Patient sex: F
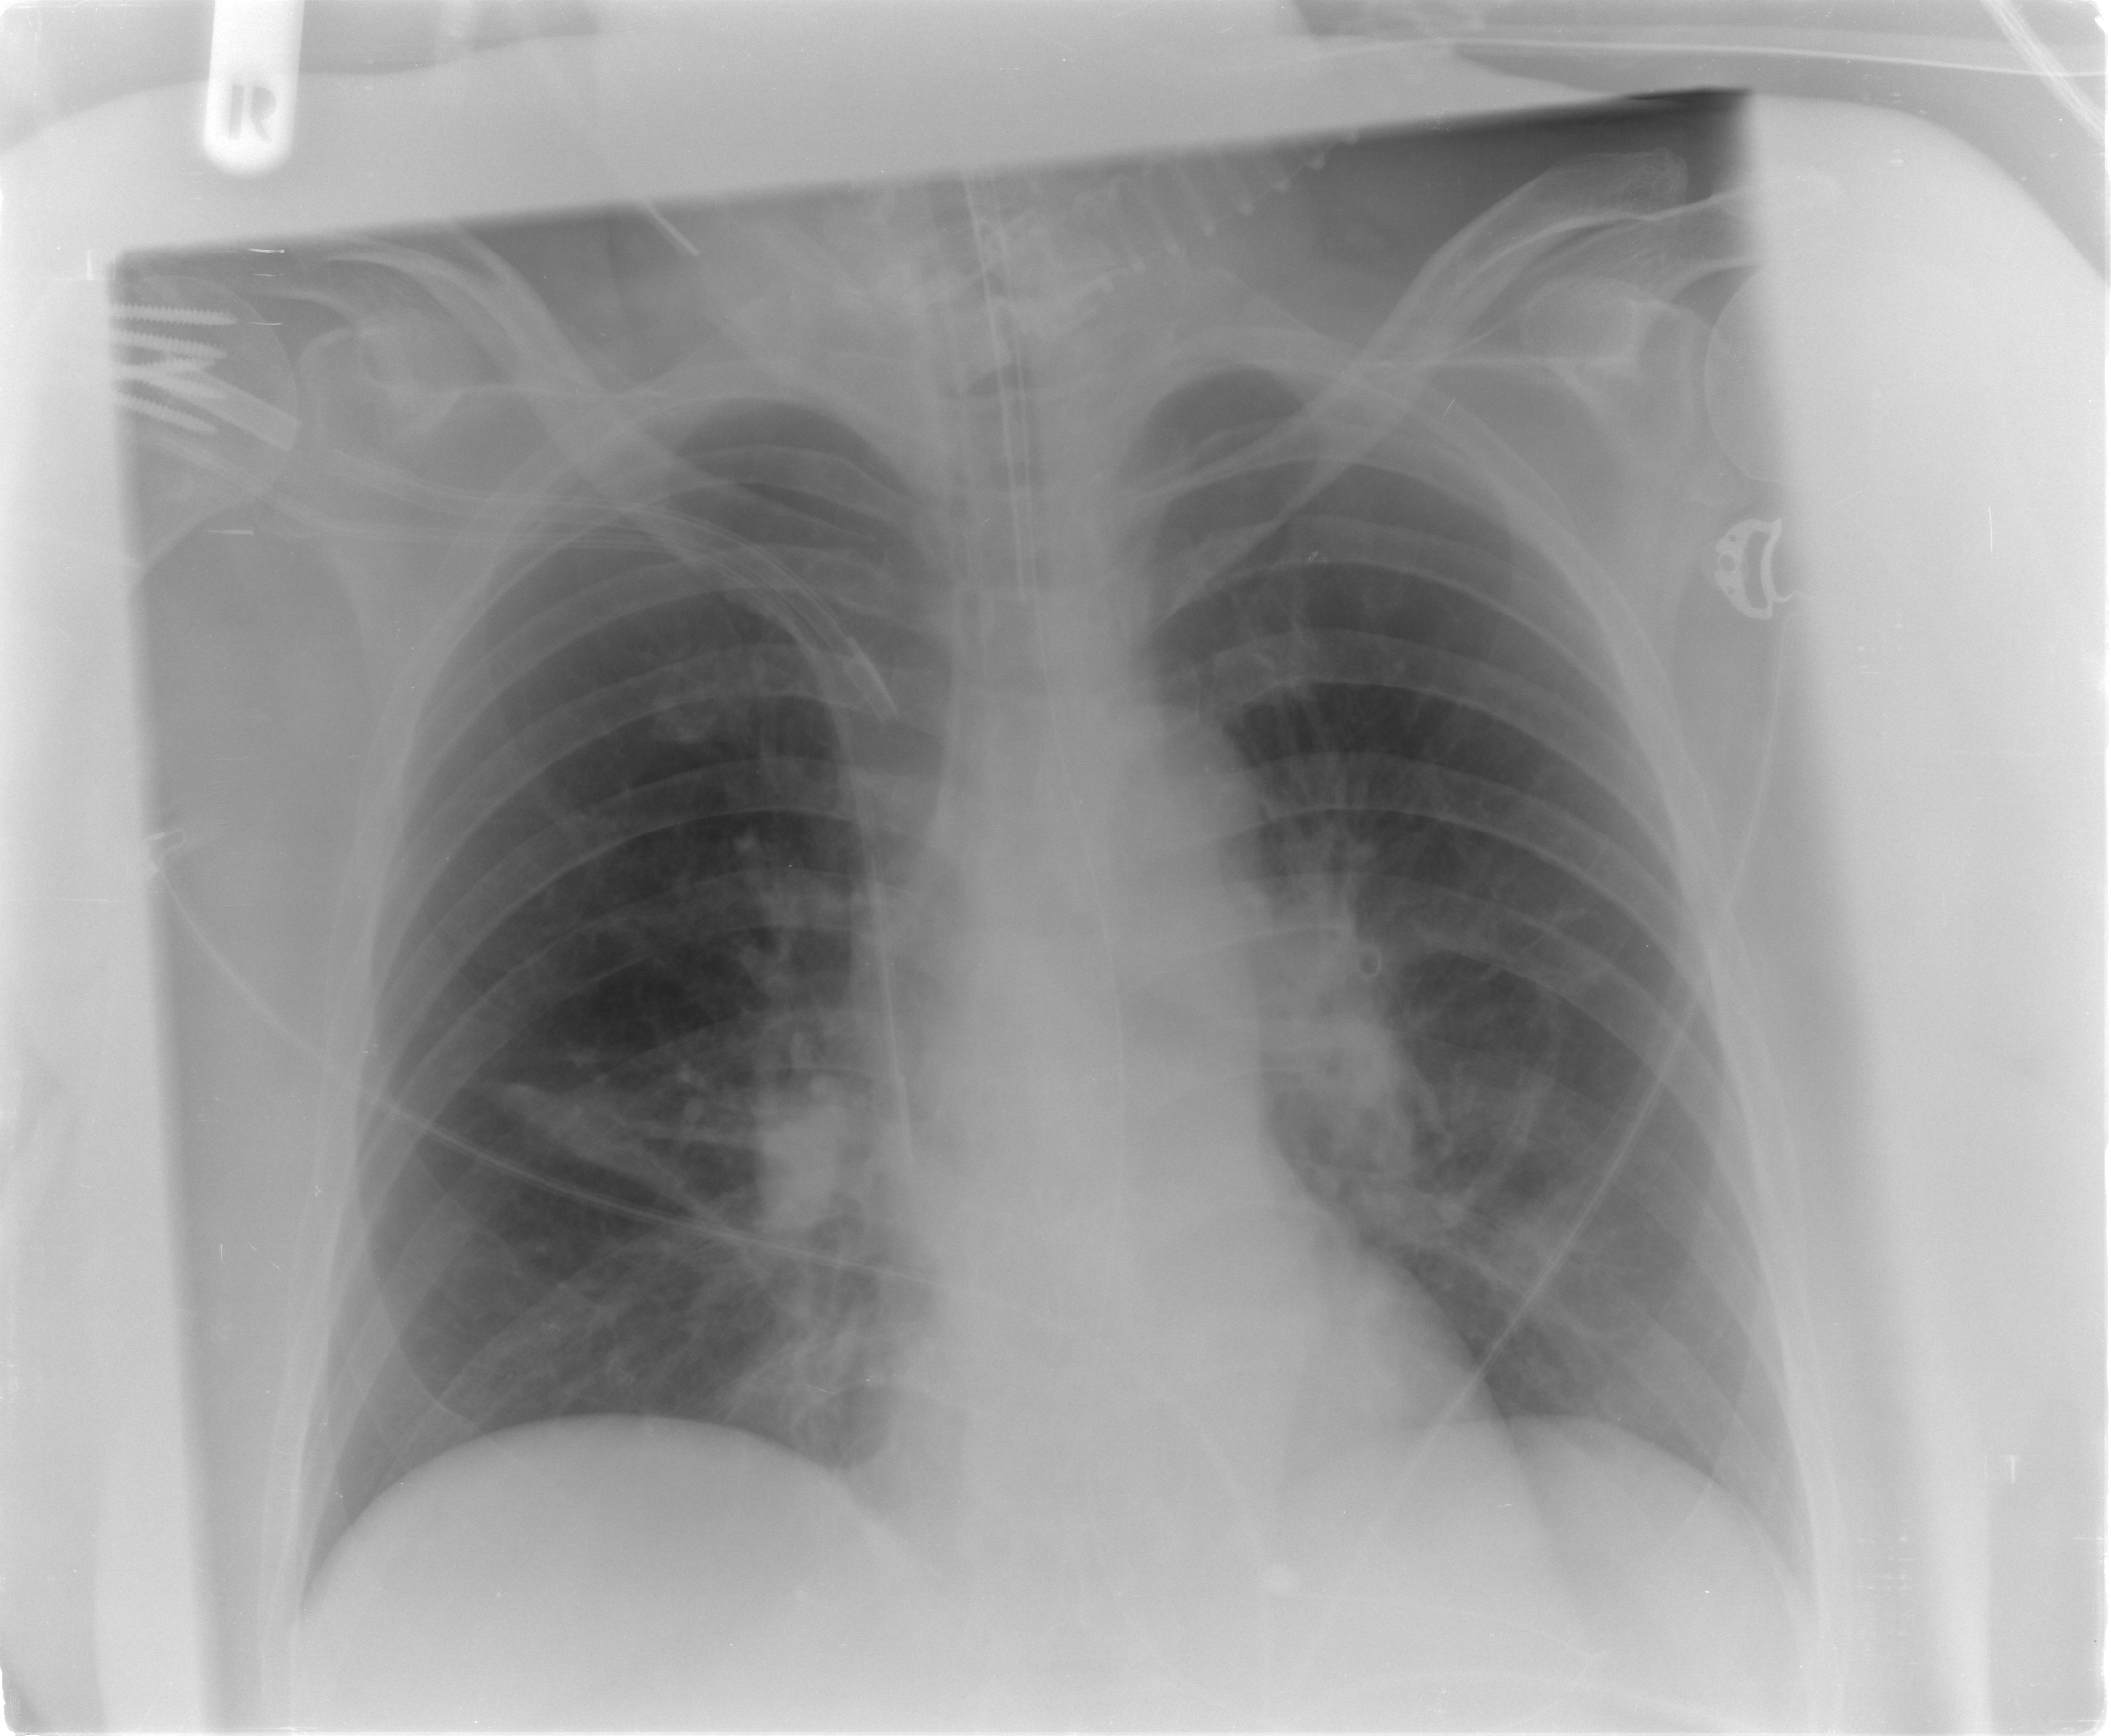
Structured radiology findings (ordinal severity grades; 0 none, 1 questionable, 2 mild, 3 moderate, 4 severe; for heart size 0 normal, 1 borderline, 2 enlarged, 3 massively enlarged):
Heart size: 0
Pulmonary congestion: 1
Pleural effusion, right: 0
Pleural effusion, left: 0
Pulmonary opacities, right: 0
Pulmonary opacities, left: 0
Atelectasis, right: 2
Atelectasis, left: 0